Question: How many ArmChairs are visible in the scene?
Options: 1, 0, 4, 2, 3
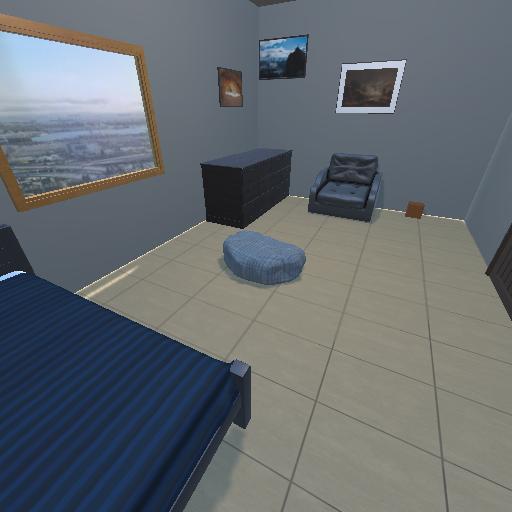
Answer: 1